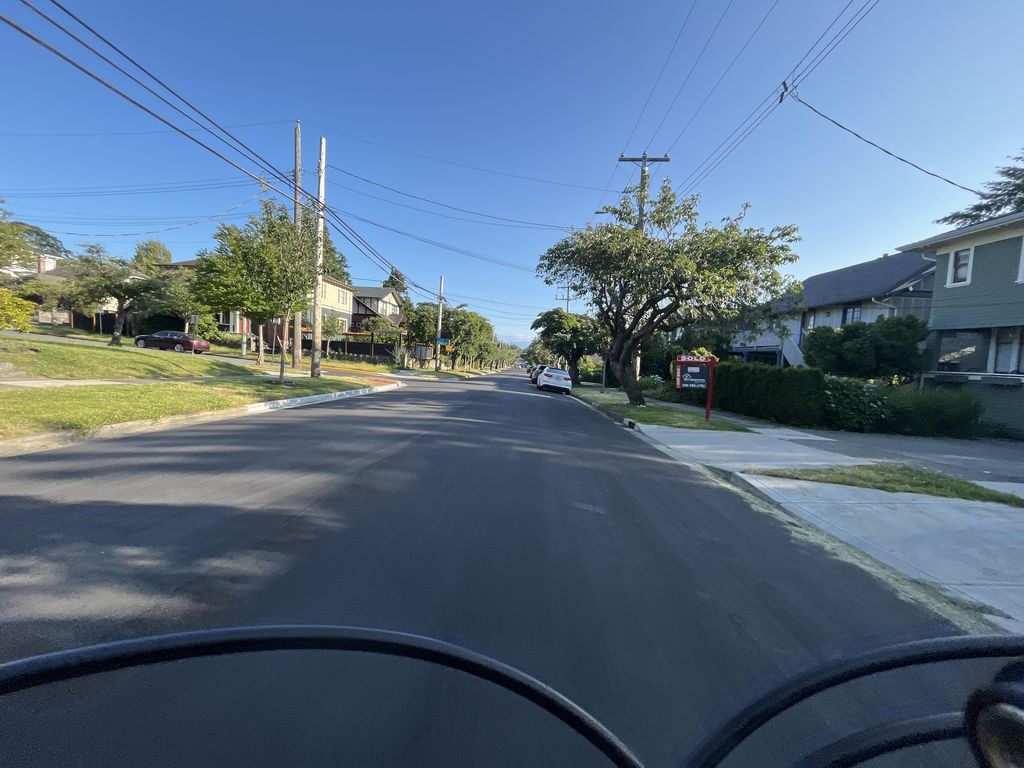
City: victoria